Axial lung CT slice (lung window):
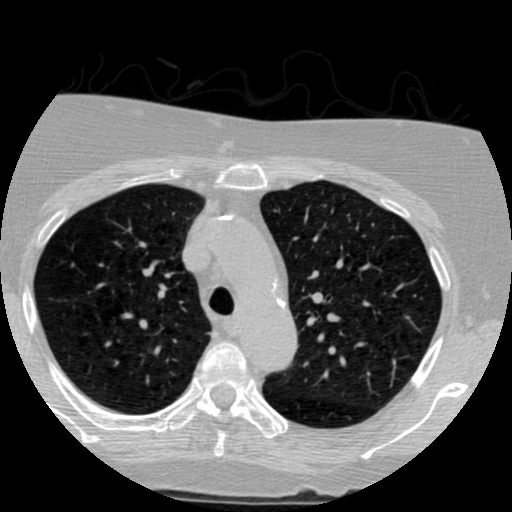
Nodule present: no